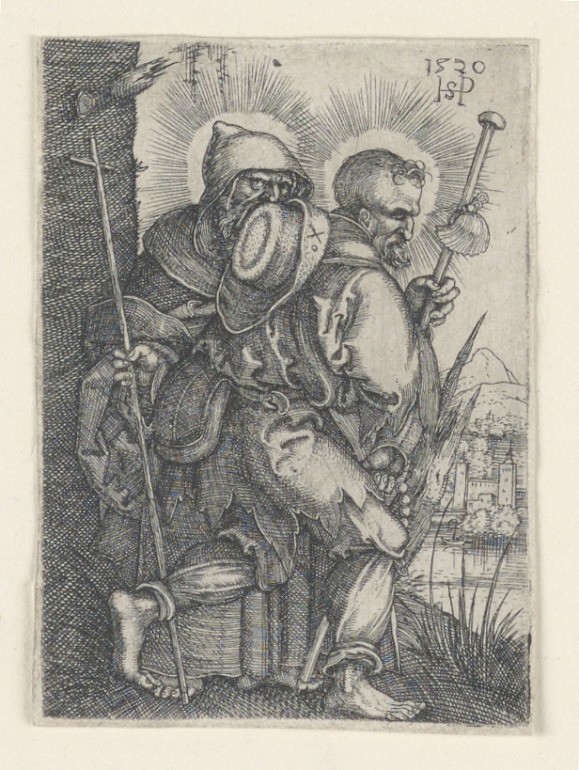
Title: Saint Philip and Saint James Major
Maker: Hans Sebald Beham, German, 1500–1550
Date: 1520
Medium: Engraving on laid paper
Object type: Print
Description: The figures of Apostles Philip and James are shown, walking toward the right. Saint Philip carrying a crozier or staff, surmounted by a cross; Saint James Major carrying a pilgrim's staff.